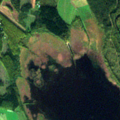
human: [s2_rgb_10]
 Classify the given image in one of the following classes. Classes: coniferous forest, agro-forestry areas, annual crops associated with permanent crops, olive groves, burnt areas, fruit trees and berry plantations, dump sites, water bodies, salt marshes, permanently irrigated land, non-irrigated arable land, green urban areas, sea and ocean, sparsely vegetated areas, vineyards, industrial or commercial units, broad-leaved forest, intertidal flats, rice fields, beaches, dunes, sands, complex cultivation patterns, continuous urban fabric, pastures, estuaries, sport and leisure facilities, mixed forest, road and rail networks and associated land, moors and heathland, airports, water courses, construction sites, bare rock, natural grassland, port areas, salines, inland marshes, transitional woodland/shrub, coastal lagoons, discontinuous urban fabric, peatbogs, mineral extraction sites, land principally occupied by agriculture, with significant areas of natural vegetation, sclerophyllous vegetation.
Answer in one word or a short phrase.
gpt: non-irrigated arable land, mixed forest, inland marshes, water bodies